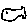
Label: fish